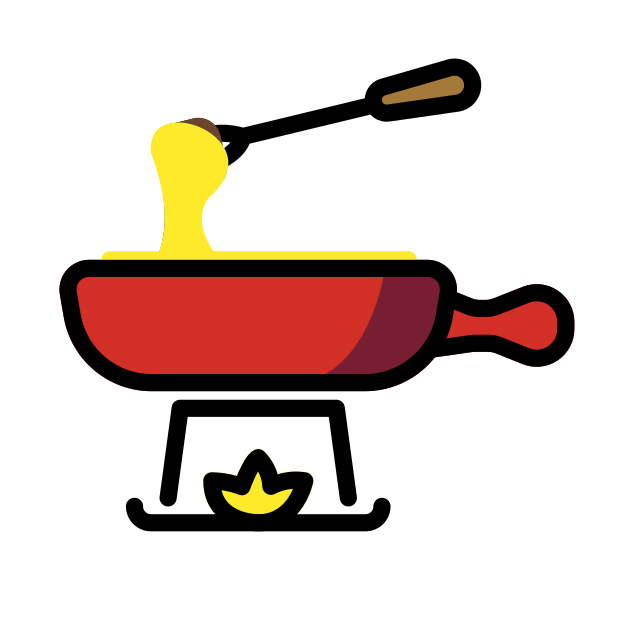
fondue